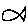
Label: fish